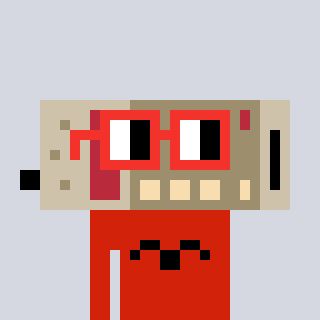
a pixel art character with square red glasses, a cordless phone-shaped head and a red-colored body on a cool background